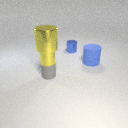
large yellow metal cylinder above small yellow metal cylinder